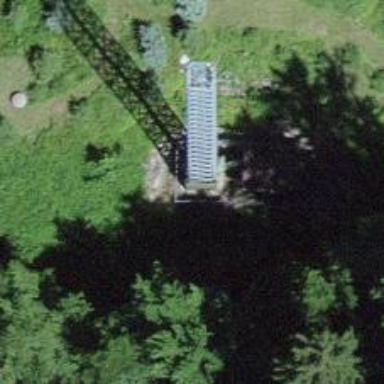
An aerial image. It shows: Mast structure.